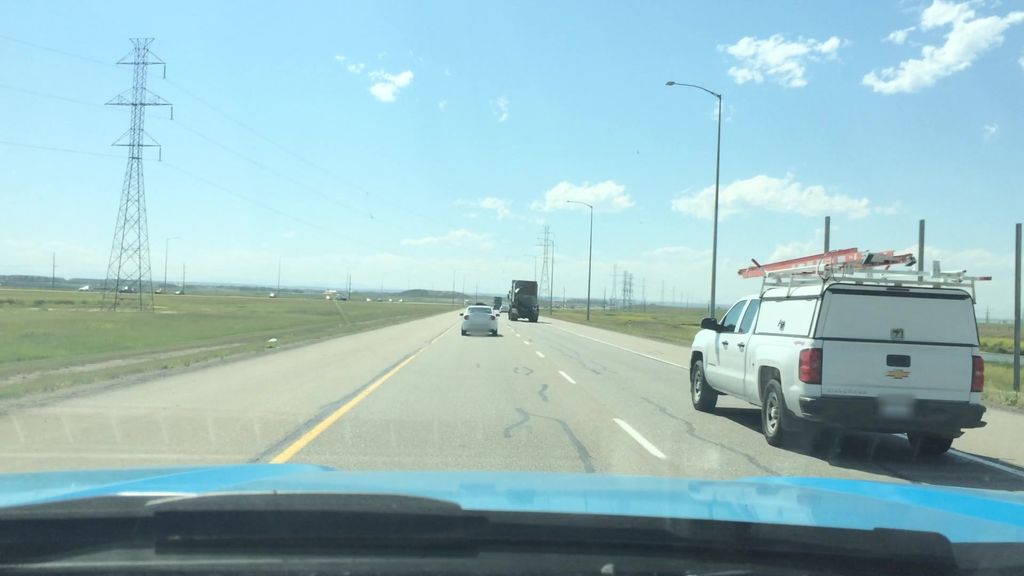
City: calgary